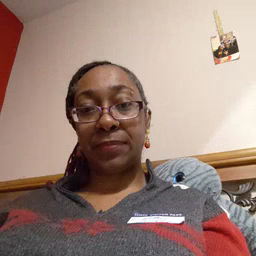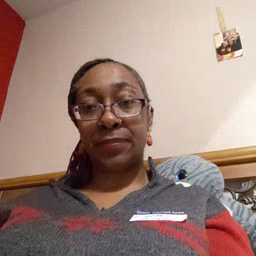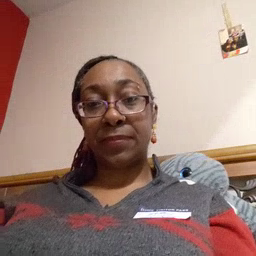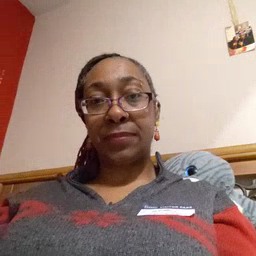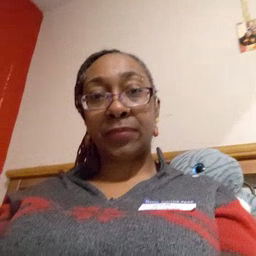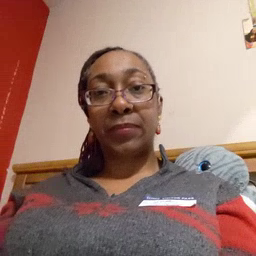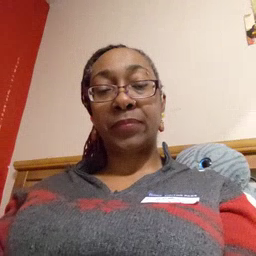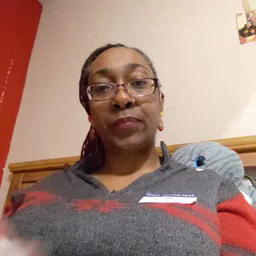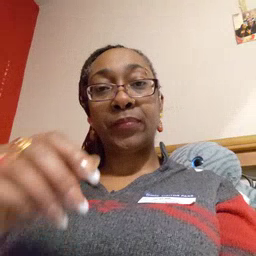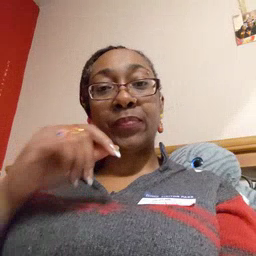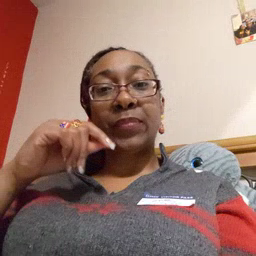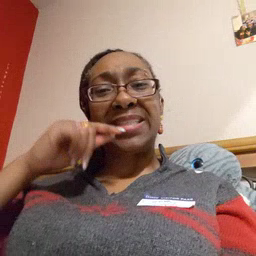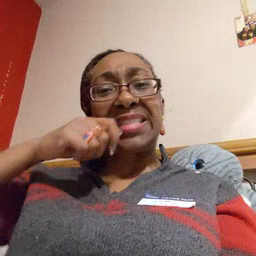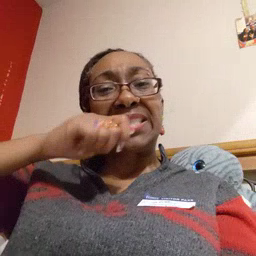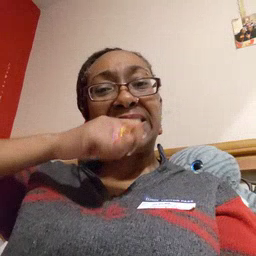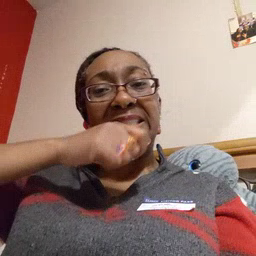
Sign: carrot